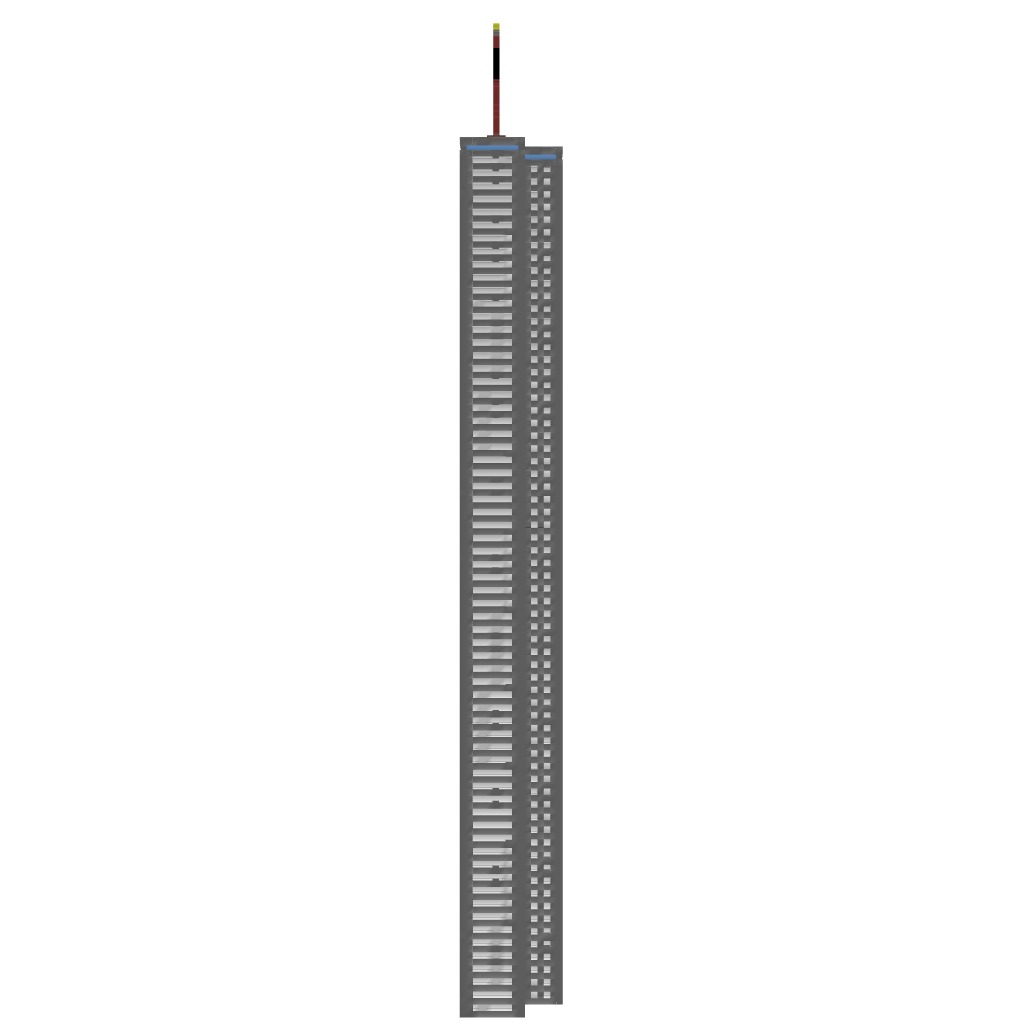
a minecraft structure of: Liberty Tower bad low quality